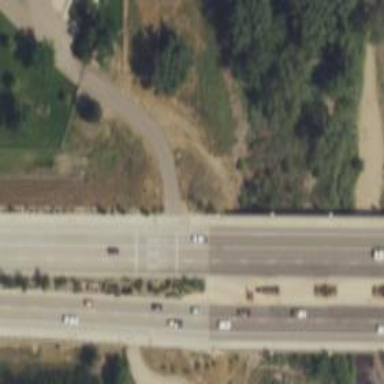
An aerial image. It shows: Trunk highway with grade1 asphalt surface.